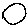
Label: circle